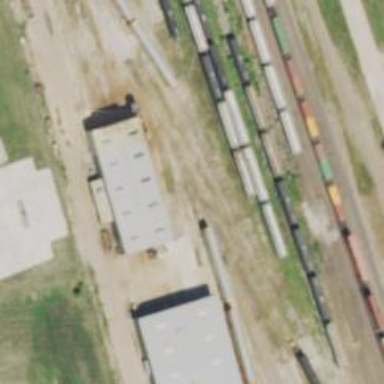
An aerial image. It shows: Railway yard with building passage tunnel.